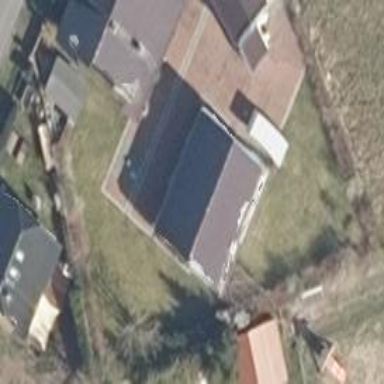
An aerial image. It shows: Gabled building with roof made of roof tiles.